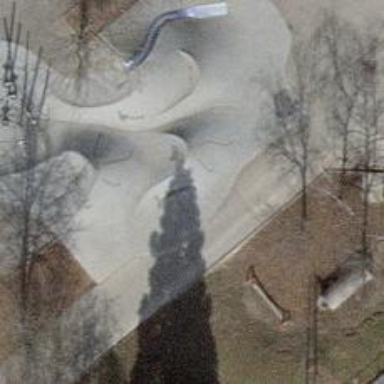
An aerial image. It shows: Playground area for leisure activities on the land.